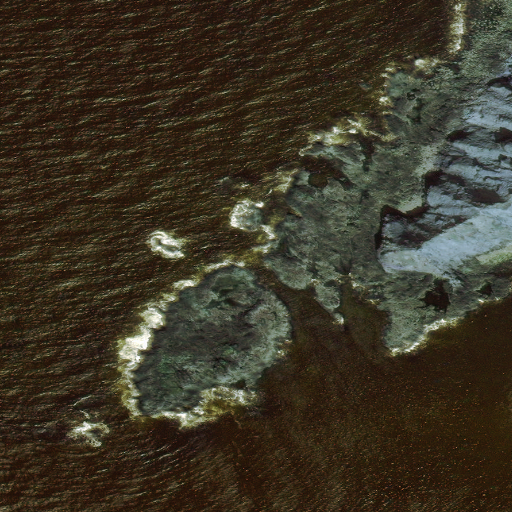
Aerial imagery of cape in Alaska named Sombrero Point containing only unknown